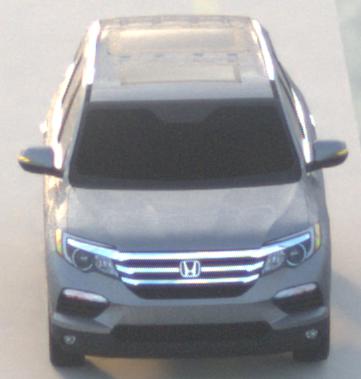
Make: Honda
Model: Pilot
Detailed model: 3
Model produced from: 2015
Model produced until: 2022
Doors: 5
Color: gray
Road condition: dry road
Daytime: sunrise or sunset
Contrast: low contrast